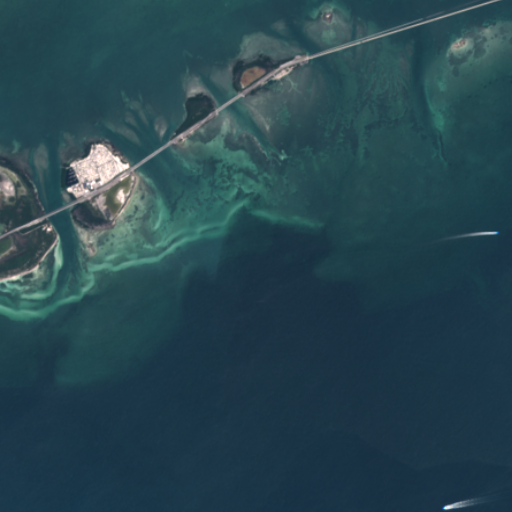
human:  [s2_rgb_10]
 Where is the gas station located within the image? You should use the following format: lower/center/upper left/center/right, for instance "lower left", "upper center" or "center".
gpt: The gas station is located in the center left of the image.
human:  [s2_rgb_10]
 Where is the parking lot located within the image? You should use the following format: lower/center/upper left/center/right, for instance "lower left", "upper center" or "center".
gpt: The parking lot is located in the upper center of the image.
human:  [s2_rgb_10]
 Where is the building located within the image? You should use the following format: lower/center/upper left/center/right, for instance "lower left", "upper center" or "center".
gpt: The building is located in the upper left of the image.
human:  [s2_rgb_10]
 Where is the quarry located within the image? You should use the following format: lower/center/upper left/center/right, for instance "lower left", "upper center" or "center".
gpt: There is no quarry in the image.